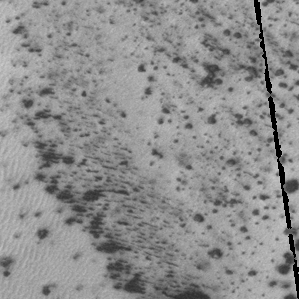
Label: frost